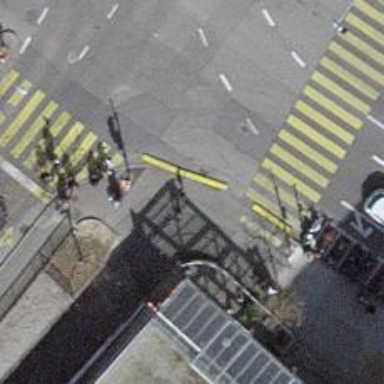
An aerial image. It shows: Asphalt sidewalk.